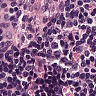
Metastatic tissue present: no